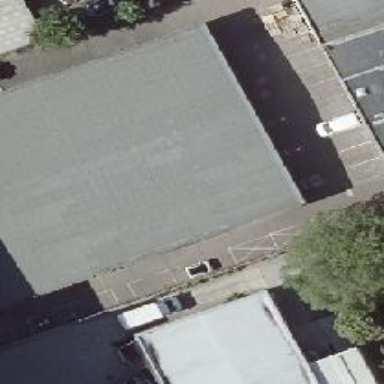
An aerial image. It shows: View of roof of building.